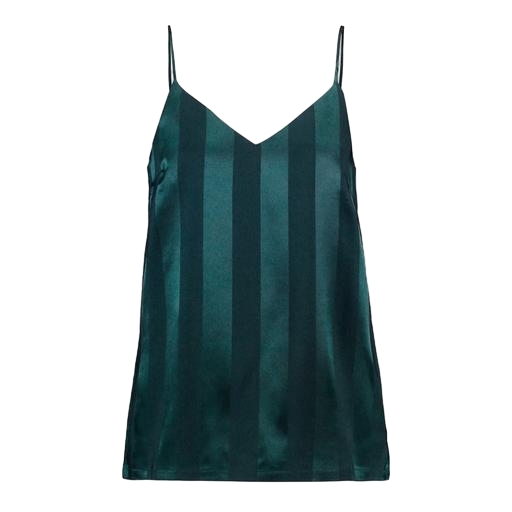
green camisole top, green cami, line cami, white background